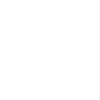
Label: not_dusty